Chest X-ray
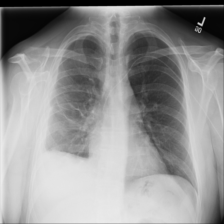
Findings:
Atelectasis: negative
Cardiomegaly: negative
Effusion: negative
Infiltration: negative
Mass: negative
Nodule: negative
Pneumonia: negative
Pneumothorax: negative
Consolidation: negative
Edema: negative
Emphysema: negative
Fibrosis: negative
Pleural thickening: positive
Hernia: negative